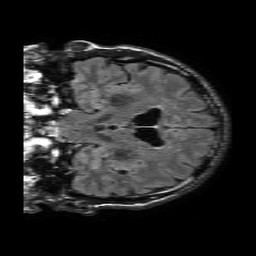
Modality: FLAIR
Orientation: coronal
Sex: male
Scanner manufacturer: philips
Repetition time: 11 s
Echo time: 0.125 s